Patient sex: F
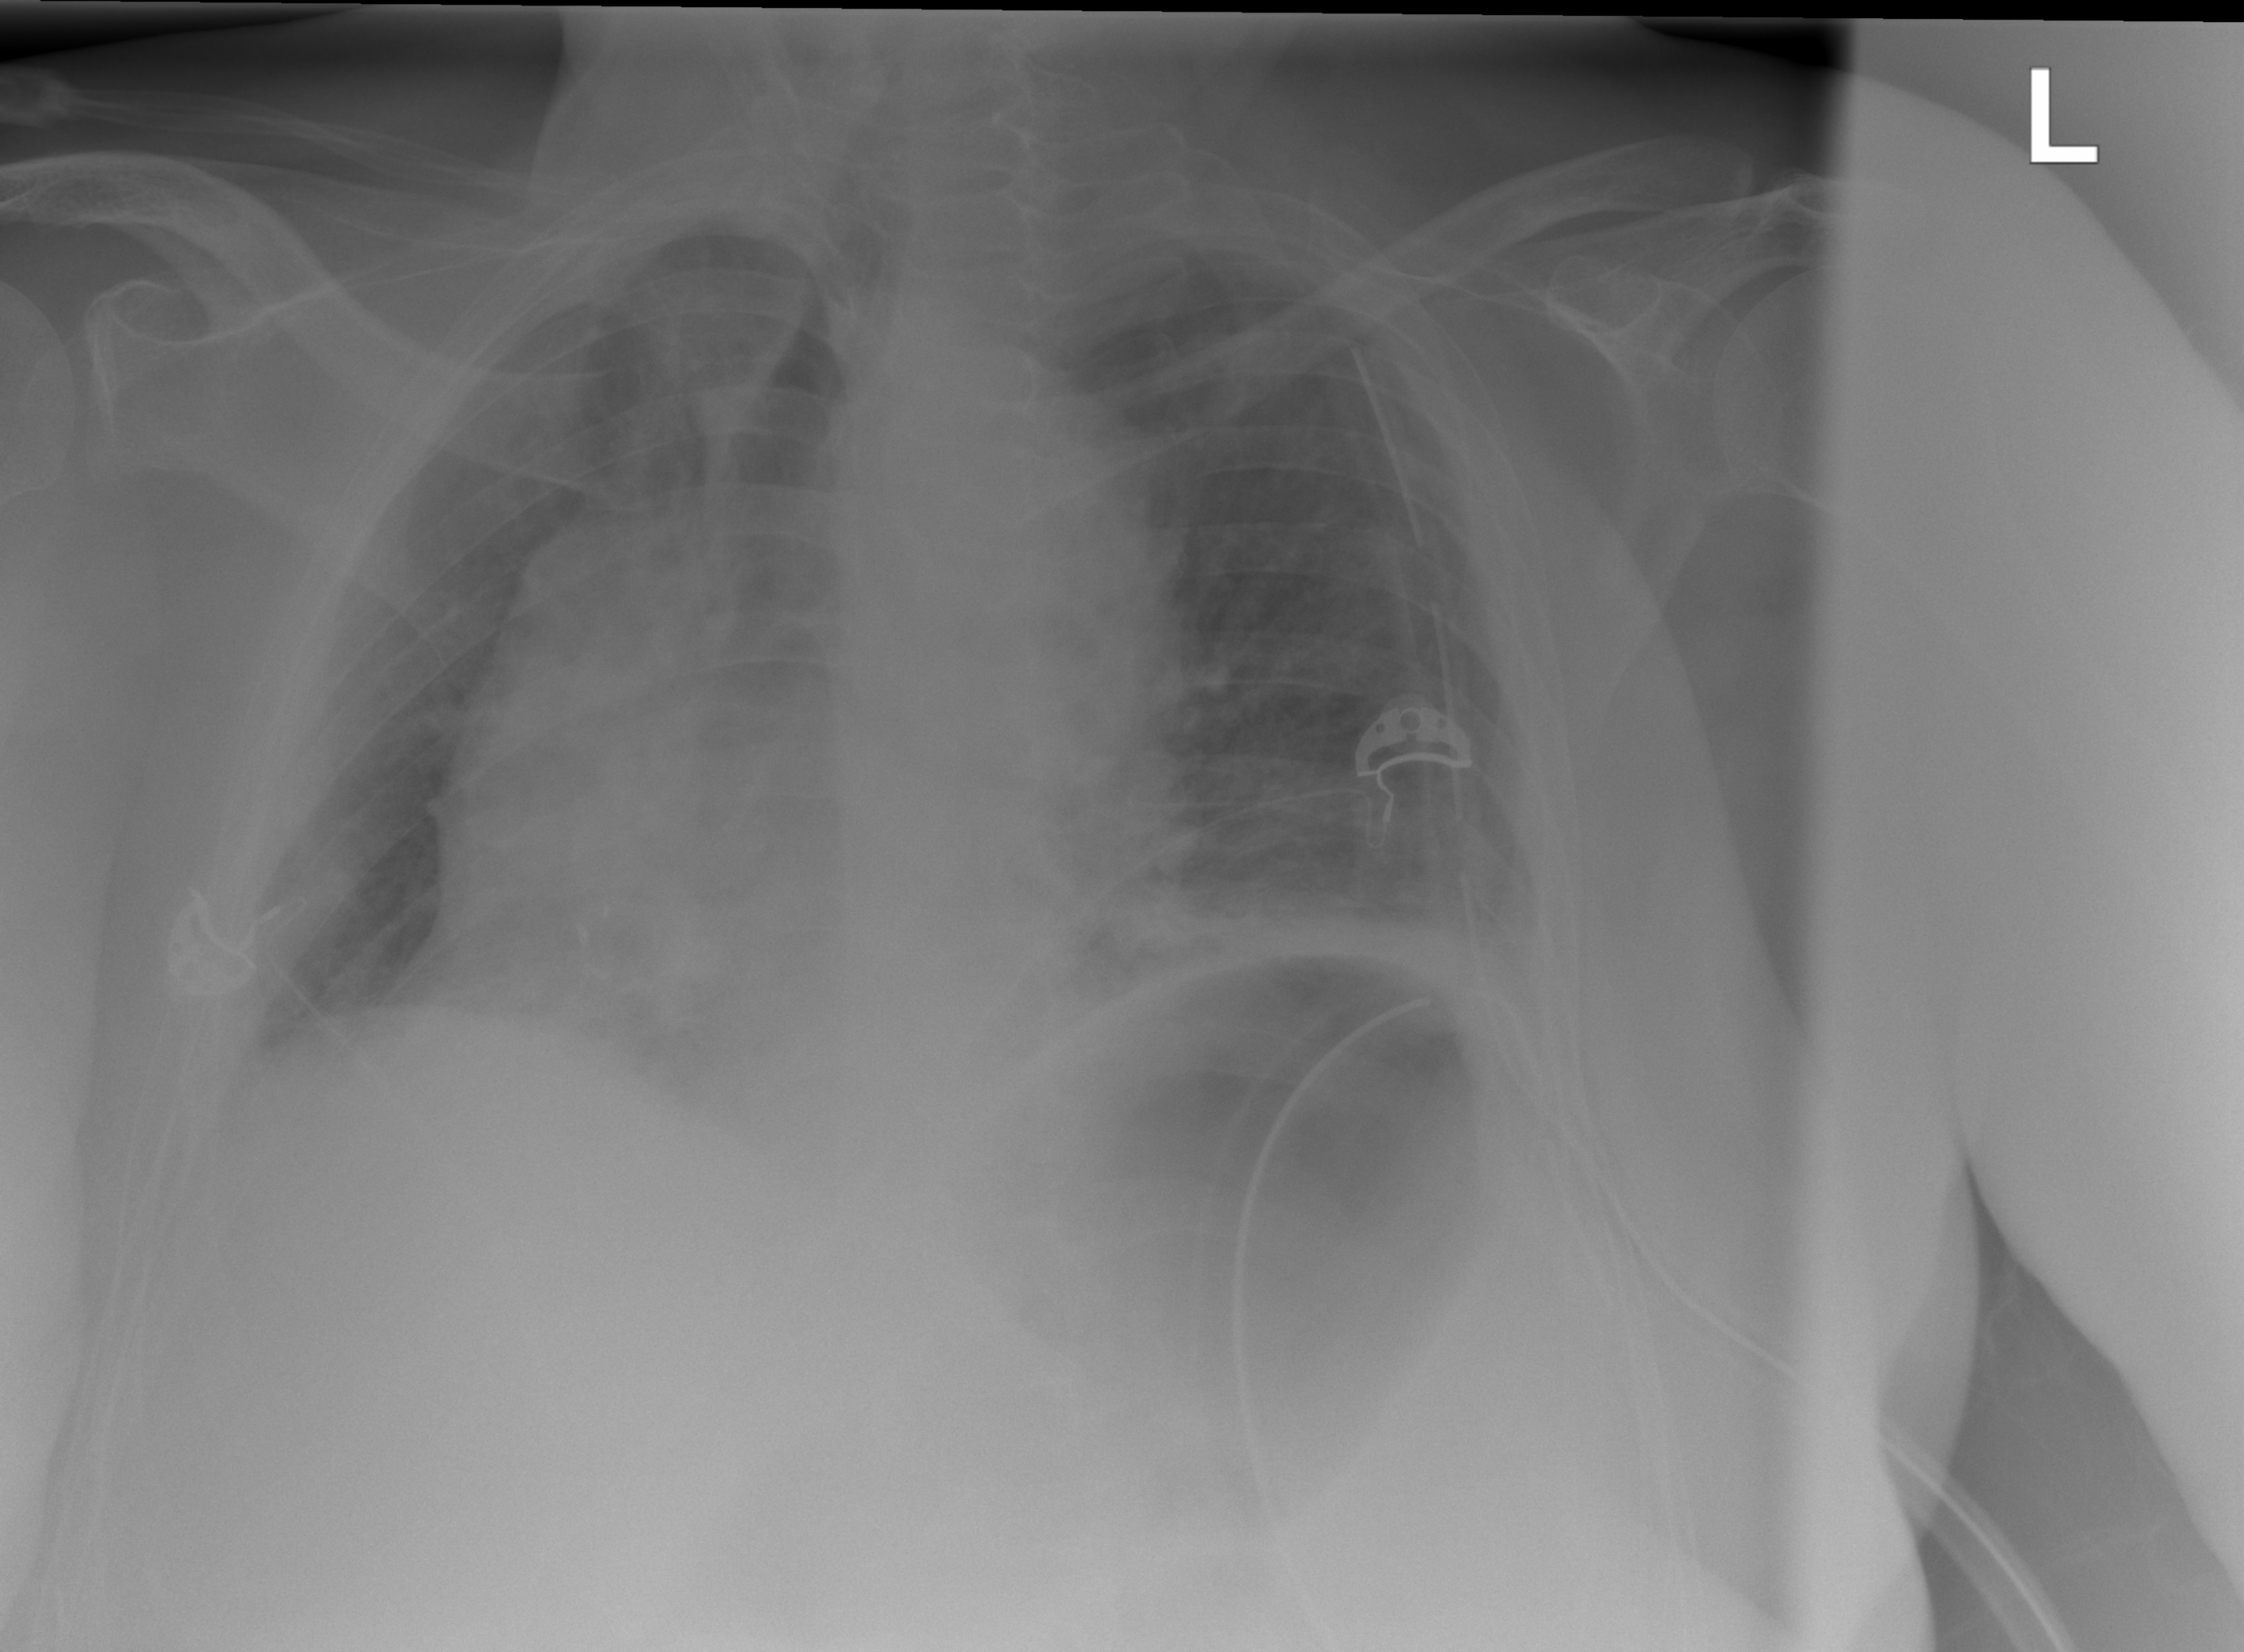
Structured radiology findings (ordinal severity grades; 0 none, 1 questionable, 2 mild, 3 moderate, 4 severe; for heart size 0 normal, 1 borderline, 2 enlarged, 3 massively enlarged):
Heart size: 1
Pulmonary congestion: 2
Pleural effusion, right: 1
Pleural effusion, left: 1
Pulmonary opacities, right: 0
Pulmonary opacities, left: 0
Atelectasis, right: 0
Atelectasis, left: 0